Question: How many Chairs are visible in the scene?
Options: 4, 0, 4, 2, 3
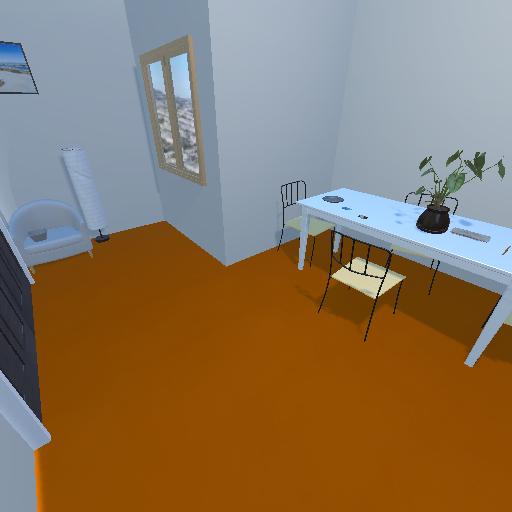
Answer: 4